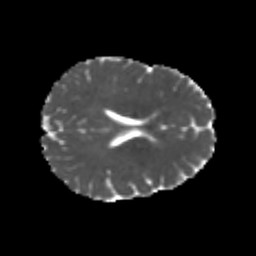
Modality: MD
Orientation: axial
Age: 22
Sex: female
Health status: healthy
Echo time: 0.074 s